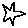
Label: star